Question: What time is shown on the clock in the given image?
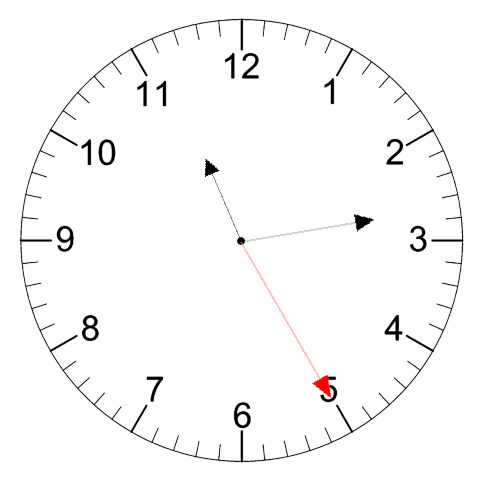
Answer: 11:13:25